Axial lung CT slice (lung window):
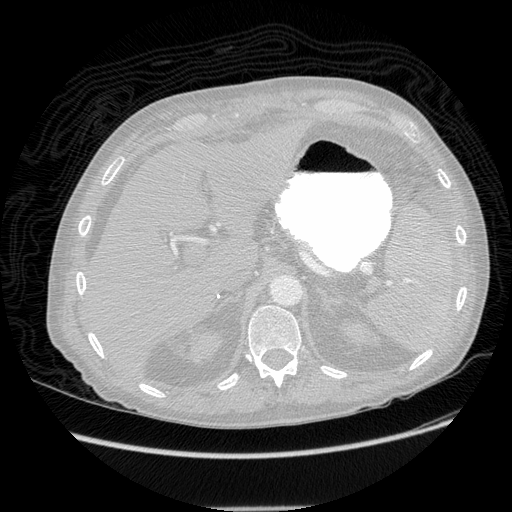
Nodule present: no